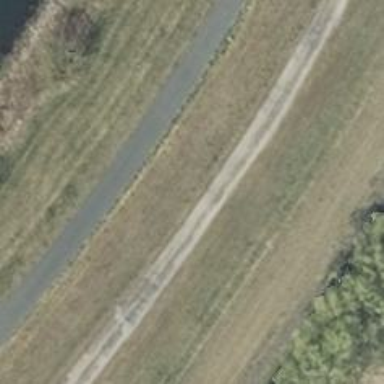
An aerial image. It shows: Track with grade2 tracktype and embankment.